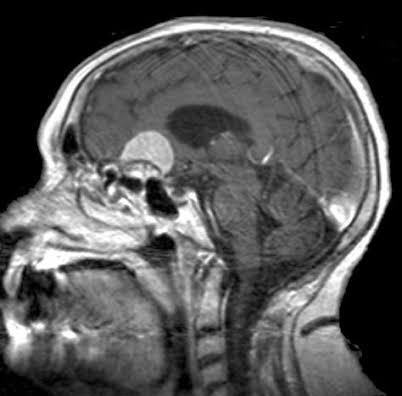
Label: meningioma